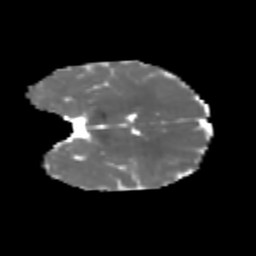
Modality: MD
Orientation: coronal
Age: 6
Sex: female
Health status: healthy